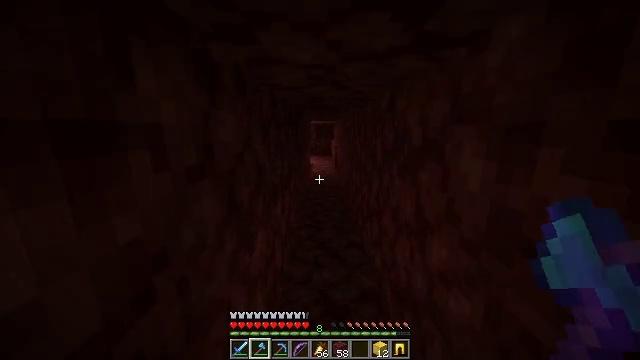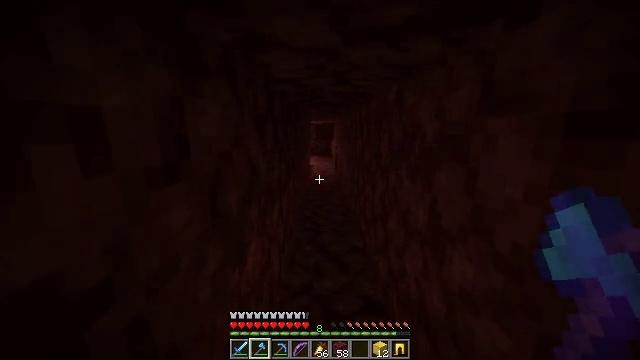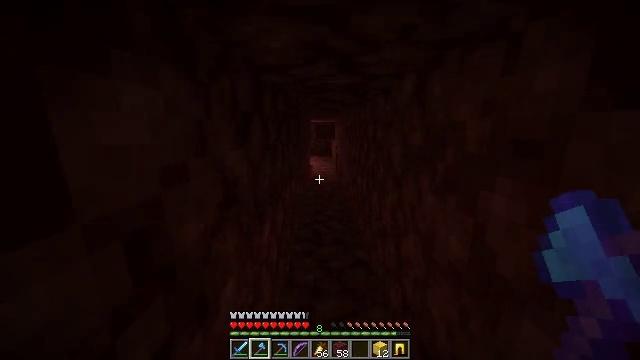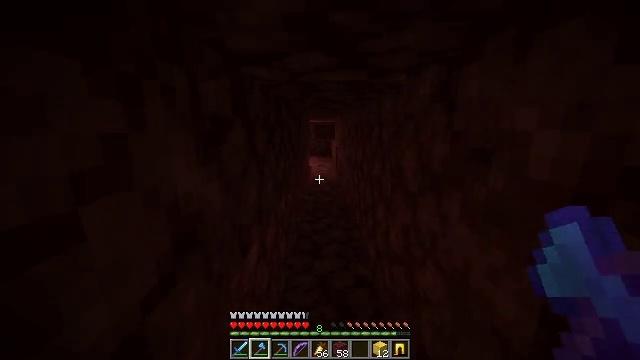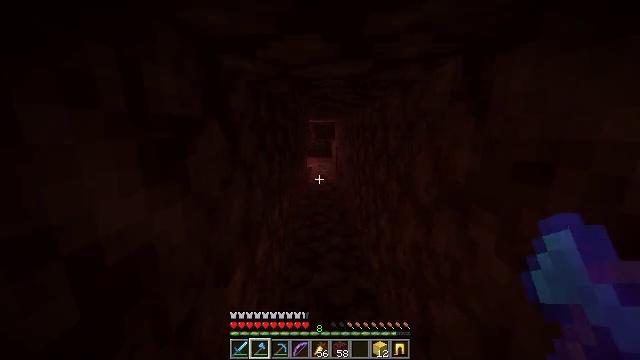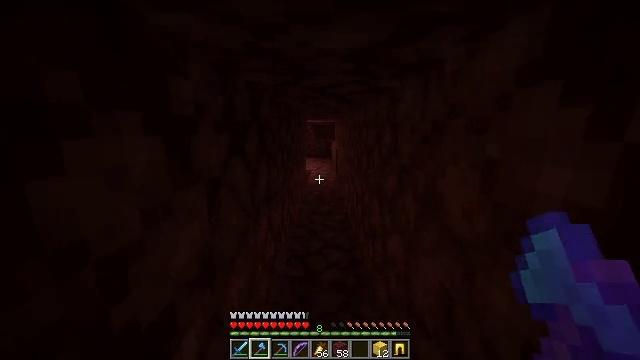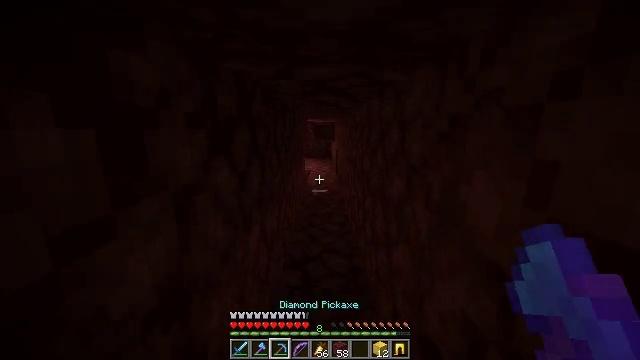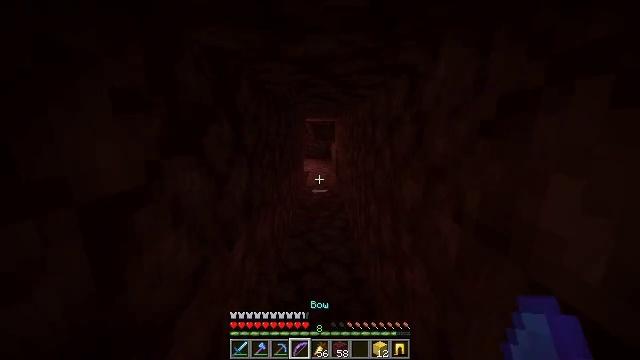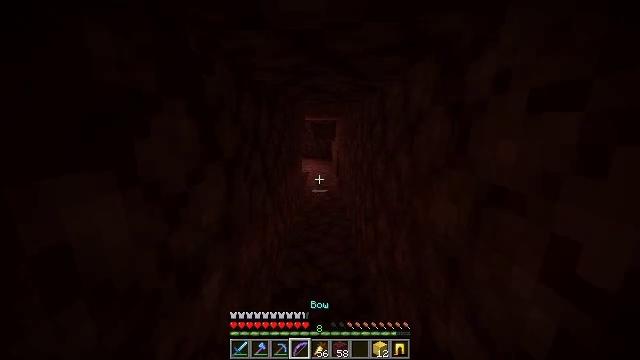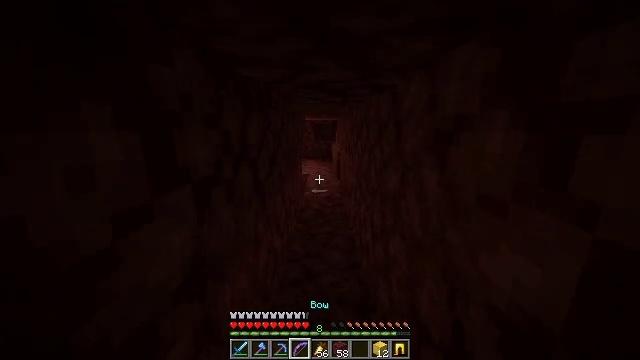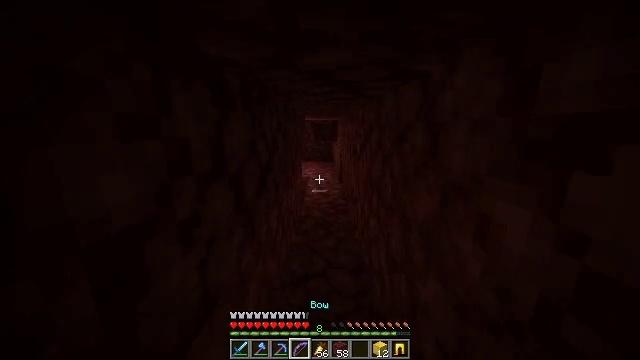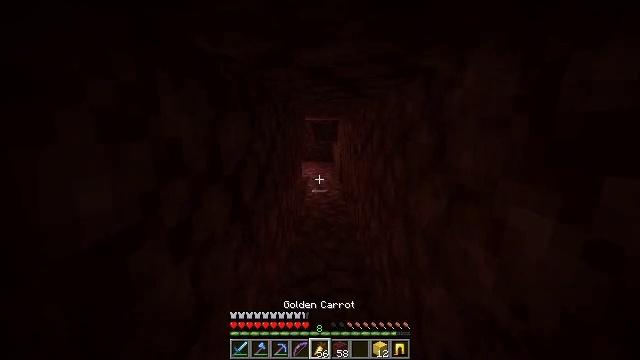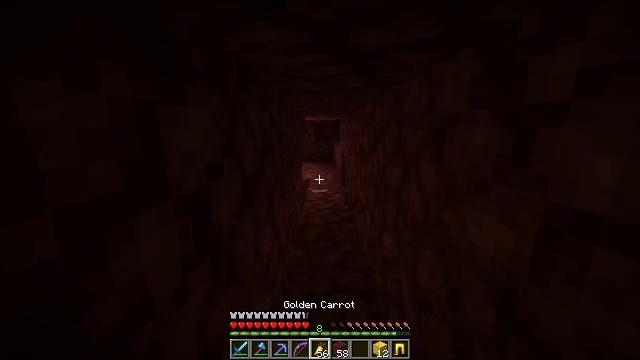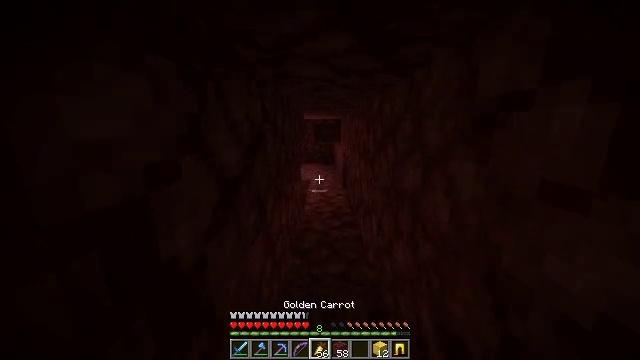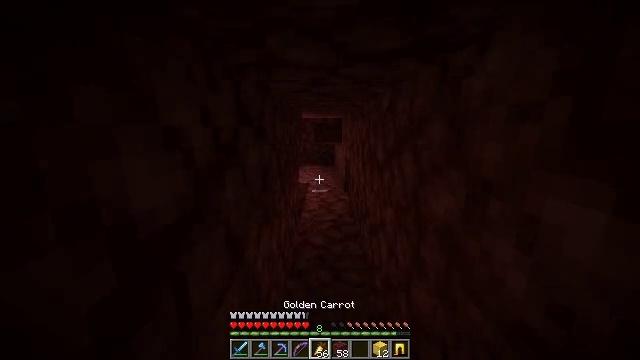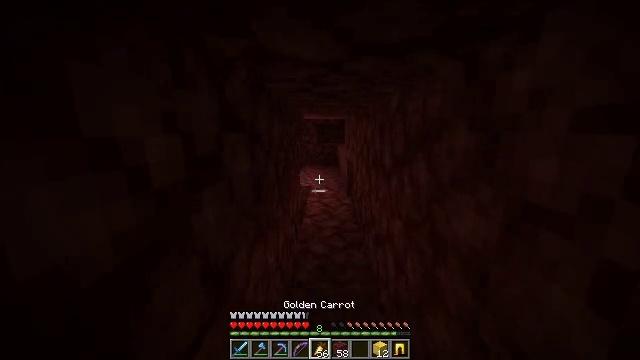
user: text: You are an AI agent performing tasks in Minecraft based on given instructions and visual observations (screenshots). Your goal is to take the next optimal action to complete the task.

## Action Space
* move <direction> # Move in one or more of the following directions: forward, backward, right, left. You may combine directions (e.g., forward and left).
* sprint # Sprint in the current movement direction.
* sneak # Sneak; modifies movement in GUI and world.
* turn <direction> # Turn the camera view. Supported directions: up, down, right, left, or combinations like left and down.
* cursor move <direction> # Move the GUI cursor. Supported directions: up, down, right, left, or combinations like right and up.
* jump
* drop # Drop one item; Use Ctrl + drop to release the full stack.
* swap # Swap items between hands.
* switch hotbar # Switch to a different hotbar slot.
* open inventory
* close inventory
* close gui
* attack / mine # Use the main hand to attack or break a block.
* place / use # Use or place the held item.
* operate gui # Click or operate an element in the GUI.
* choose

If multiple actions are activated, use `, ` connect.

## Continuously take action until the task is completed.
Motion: motion action
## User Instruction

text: Put out the fire.
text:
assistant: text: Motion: move forward, sprint
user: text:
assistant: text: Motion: move forward, sprint
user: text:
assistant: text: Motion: move forward, sprint
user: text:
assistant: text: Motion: move forward, sprint
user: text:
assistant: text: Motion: move forward, sprint
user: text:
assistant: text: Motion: move forward, sprint
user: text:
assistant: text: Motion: move forward, sprint
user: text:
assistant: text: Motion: move forward, sprint
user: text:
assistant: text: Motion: move forward, sprint
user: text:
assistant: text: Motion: move forward, sprint
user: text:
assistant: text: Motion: move forward, sprint
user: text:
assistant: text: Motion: move forward, sprint
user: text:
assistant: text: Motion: move forward, sprint
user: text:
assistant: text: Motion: move forward, sprint
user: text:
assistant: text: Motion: move forward, sprint
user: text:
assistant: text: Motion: move forward, sprint
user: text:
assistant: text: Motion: move forward, sprint
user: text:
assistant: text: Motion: move forward, sprint
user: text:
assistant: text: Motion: move forward, sprint
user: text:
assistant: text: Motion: move forward, sprint
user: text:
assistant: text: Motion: move forward, sprint
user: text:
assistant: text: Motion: move forward, sprint
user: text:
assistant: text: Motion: move forward, sprint
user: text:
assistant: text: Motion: move forward, sprint
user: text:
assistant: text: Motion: move forward, sprint
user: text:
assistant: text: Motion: move forward, sprint
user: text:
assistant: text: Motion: move forward, sprint
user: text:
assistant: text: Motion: move forward, sprint
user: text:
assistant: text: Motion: move forward, sprint
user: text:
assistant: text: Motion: move forward, sprint